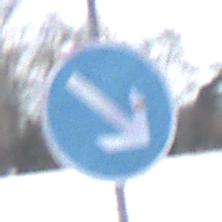
Verkehrszeichen: VorgeschriebeneVorbeifahrtRechts
Umgebung: Outdoor, Nature
Tageszeit: MorningAfternoon
Wetter: PartlyCloudy
Licht: Natural
Jahreszeit: Winter
Kontrast: HighContrast